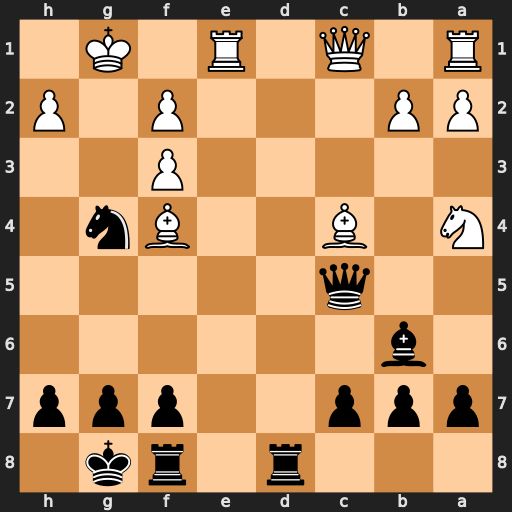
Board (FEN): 3r1rk1/ppp2ppp/1b6/2q5/N1B2Bn1/5P2/PP3P1P/R1Q1R1K1
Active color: b
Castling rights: -
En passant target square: -
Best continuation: Qxf2+ Kh1 Qxf3#